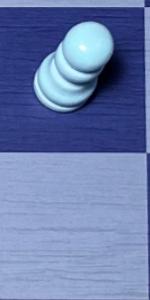
Label: Empty